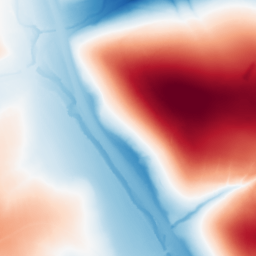
Category: trend_removal
Decomposition family: polynomial_high
Decomposition parameters: degree: 5
Upsampling method: bicubic
Upsampling parameters: scale: 2
Upsampling scale: 2